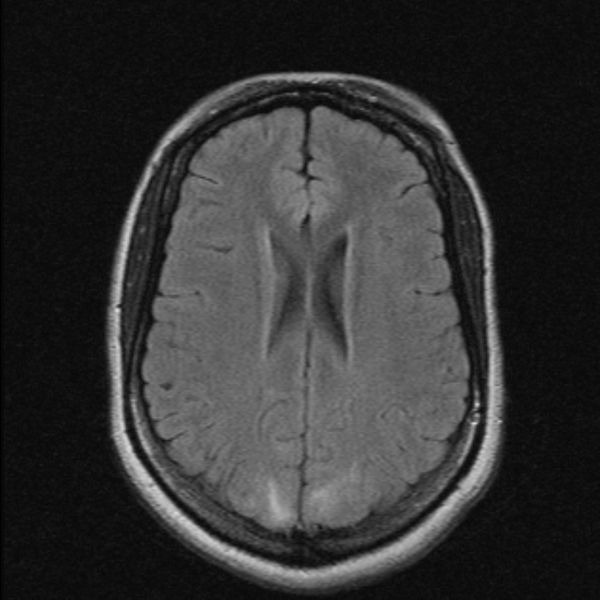
Label: notumor